Field crop: maize
Growth stage: 2
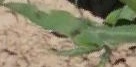
Species: maize